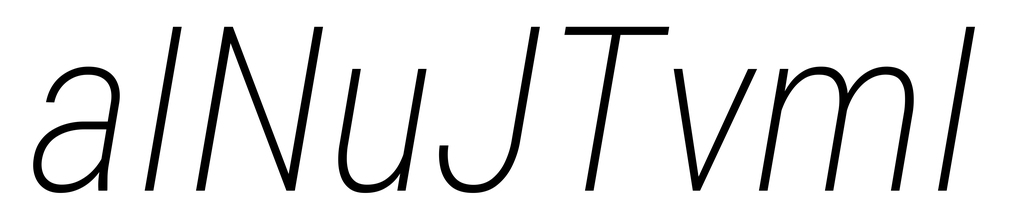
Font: Roboto-Italic_Condensed_ExtraLight_Italic